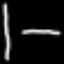
Label: line